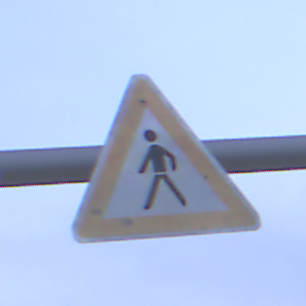
Verkehrszeichen: FussgaengerRechts
Umgebung: Outdoor, Suburban
Tageszeit: SunriseSunset
Wetter: PartlyCloudy
Licht: Natural
Jahreszeit: NotSpecified
Kontrast: LowContrast